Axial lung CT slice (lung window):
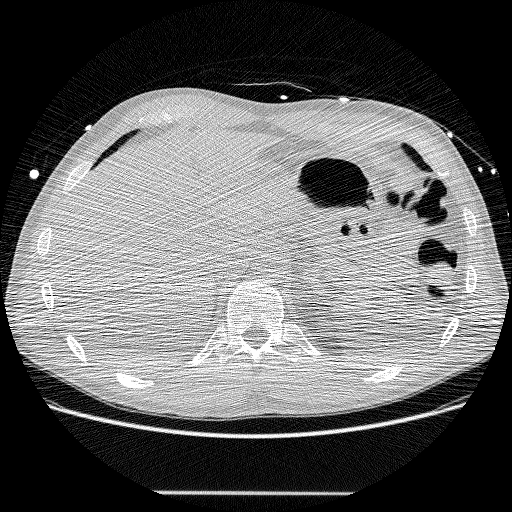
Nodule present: no